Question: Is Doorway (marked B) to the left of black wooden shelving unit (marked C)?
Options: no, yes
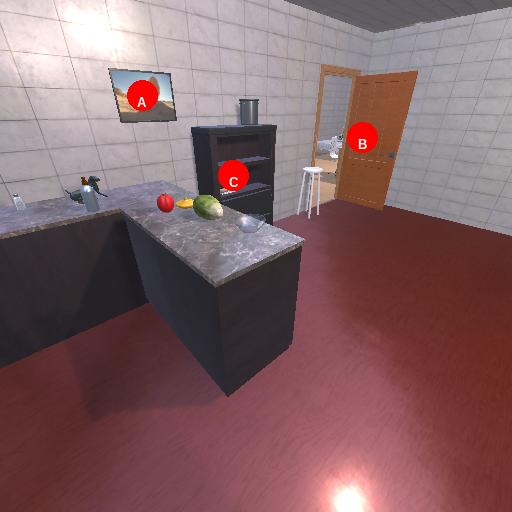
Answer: no